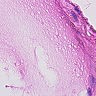
Metastatic tissue present: no